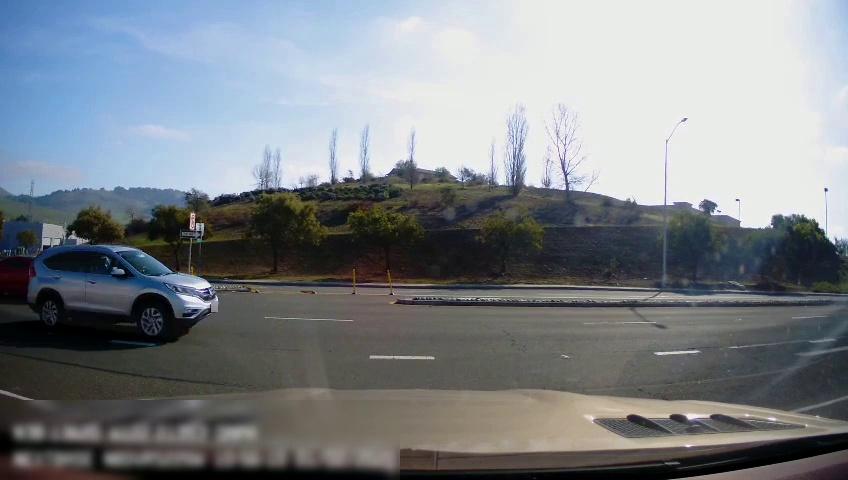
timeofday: Day
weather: Sunny
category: Drivable Space
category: Vehicles | SUV
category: Vehicles | Car
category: Traffic | Signs
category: Traffic | Signs